Question: I am new to R, and I am using an example to visualise 5-fold CV for the built-in dataset cars (it has two columns only: speed and distance).
For this purpose, I am taking advantage of DAAG library and its function CVlm. I installed the library using:
'install.packages("DAAG")'
Then, my code is as follows:
'cvResults <- suppressWarnings(CVlm(data=cars, form.lm=dist ~ speed, m=5, dots=FALSE, seed=29, legend.pos="topleft", printit=FALSE, main="Small symbols are predicted values while bigger ones are actuals."))'
This is what I get when I zoom in the displayed image:

As you can see, the legend box is very large and it overlaps more than half of the image.
I appreciate any help and feedback.
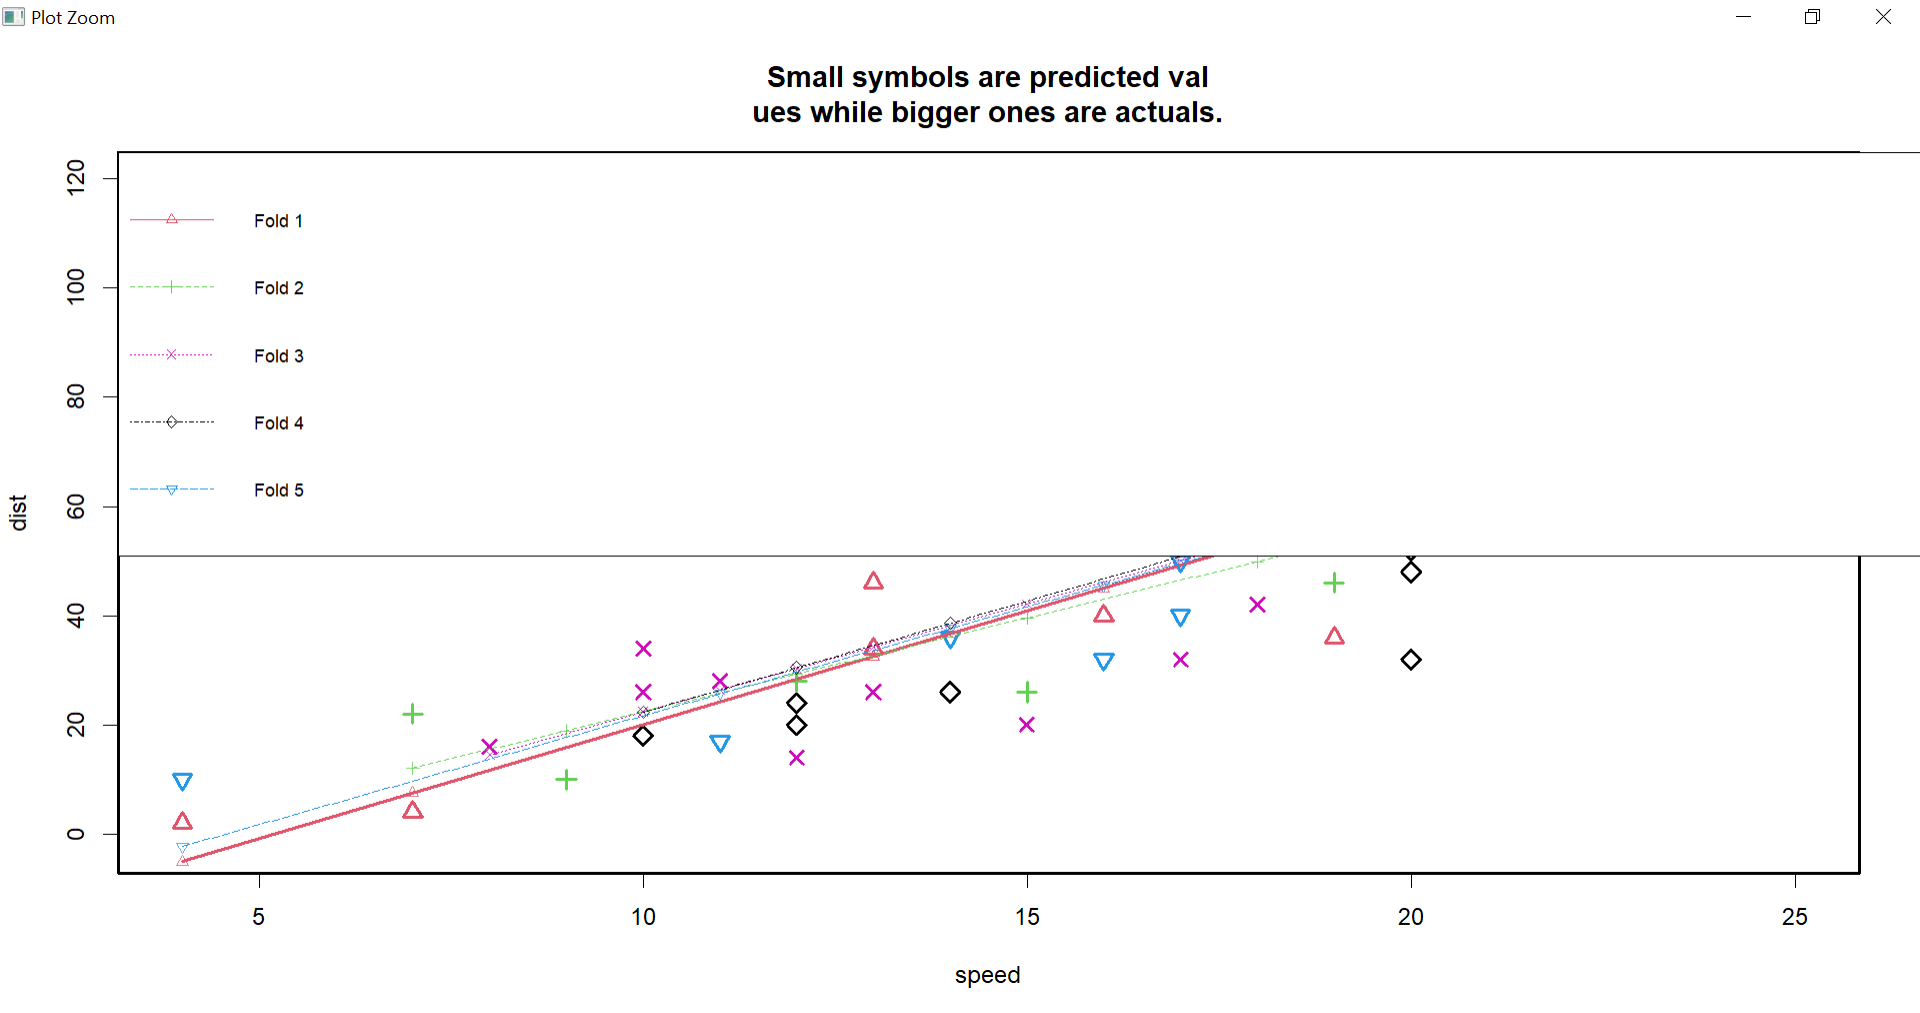
Answer: There might be a bug, so I found a workaround by first specifying 'cex' which is in base graphics:
> character expansion factor relative to current par("cex"). Used for
text, and provides the default for pt.cex.
After that, you can specify a custom 'legend'. The tricky thing is with the exact colors. Here is a reproducible example:
'''
install.packages("remotes")
remotes::install_gitlab('daagur/DAAG', build = TRUE, build_opts = c("--no-resave-data", "--no-manual"), dependencies=FALSE)
#> Skipping install of 'DAAG' from a gitlab remote, the SHA1 (ecc58275) has not changed since last install.
#> Use 'force = TRUE' to force installation
library(DAAG)
CVlm(data=cars,
form.lm=dist ~ speed,
m=5, dots=FALSE, seed=29,
legend.pos="topleft", printit=FALSE,
cex = 0.5,
main="Small symbols are predicted values while bigger ones are actuals.")
#> Error in legend(x = legend.pos, legend = paste("Fold", 1:m, " "), pch = ptypes, : formal argument "cex" matched by multiple actual arguments
legend('topleft', legend = c('Fold 1', 'Fold 2', 'Fold 3', 'Fold 4', 'Fold 5'),
col = c('brown3', 'chartreuse3', 'darkviolet', 'black', 'deepskyblue3'),
lty = 2:6,
pch = 2:6,
cex = 0.5)
'''

<URL>